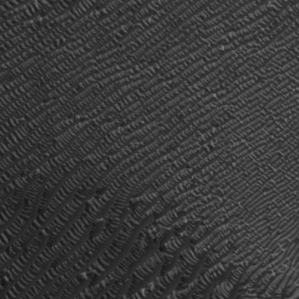
Label: frost